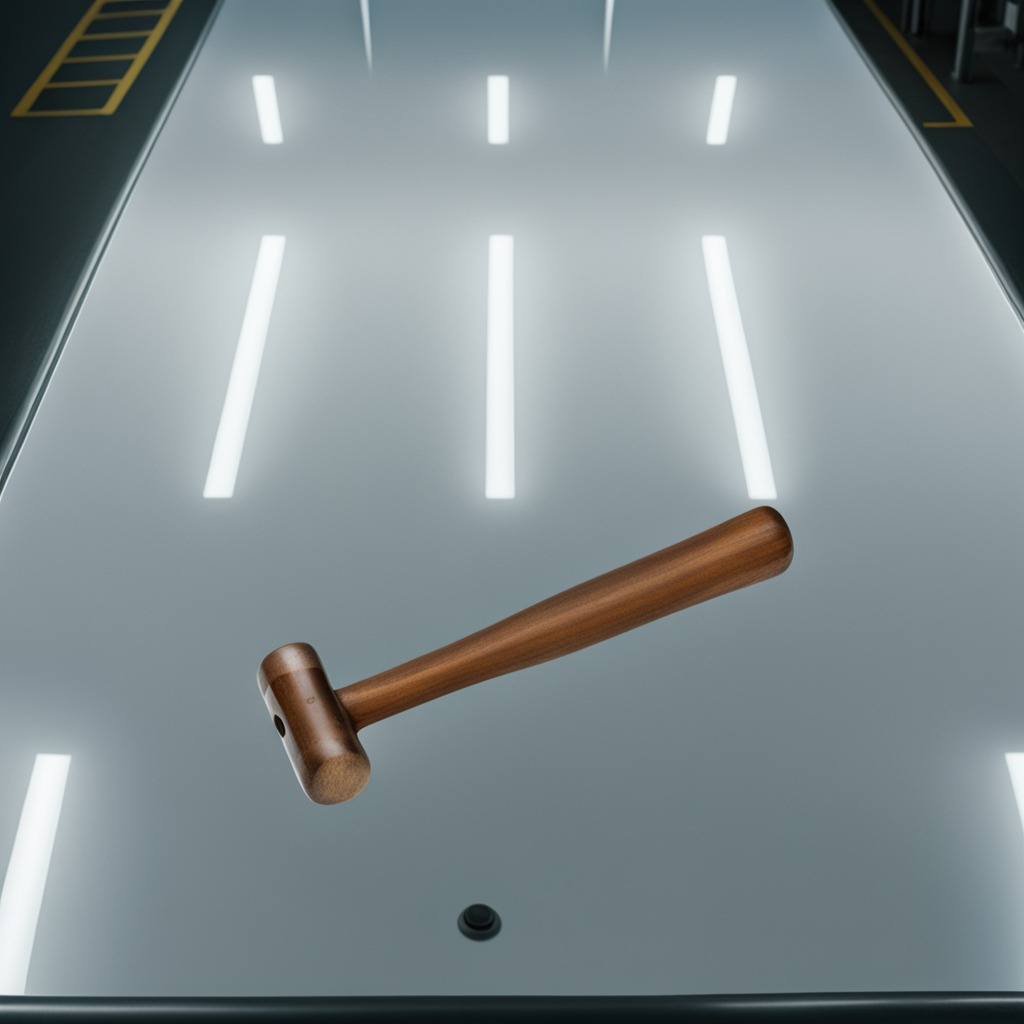
A hammer is lying on a high-gloss table in a ship maintenance bay industrial lighting.